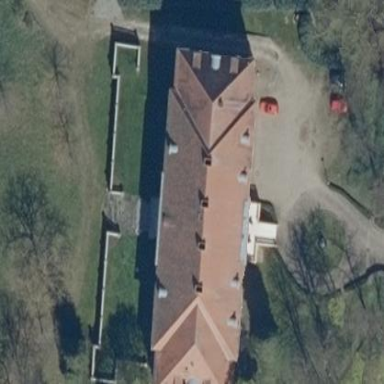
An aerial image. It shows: Stately castle that is now hotel. The historic house has been repurposed into charming accommodation for tourists.